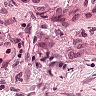
Metastatic tissue present: yes